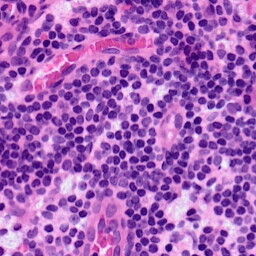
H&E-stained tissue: LymphNode